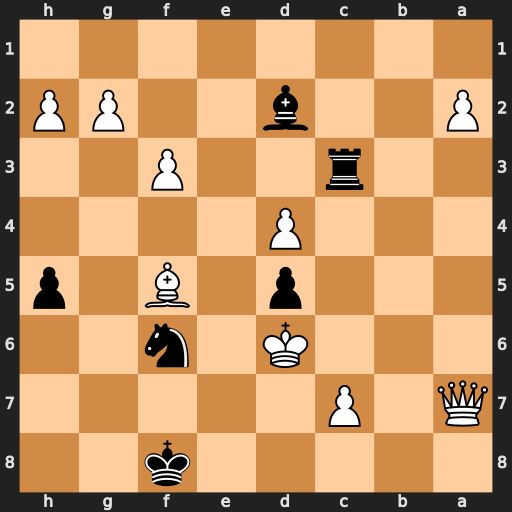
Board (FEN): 5k2/Q1P5/3K1n2/3p1B1p/3P4/2r2P2/P2b2PP/8
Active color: b
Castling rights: -
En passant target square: -
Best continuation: Bf4+ Ke6 Rc6#